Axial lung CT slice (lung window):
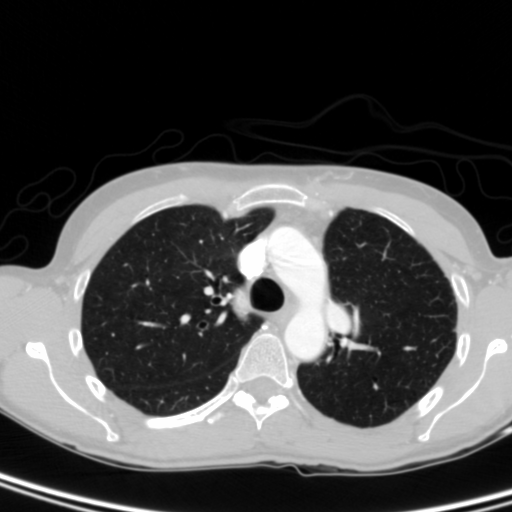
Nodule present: no